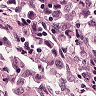
Metastatic tissue present: yes